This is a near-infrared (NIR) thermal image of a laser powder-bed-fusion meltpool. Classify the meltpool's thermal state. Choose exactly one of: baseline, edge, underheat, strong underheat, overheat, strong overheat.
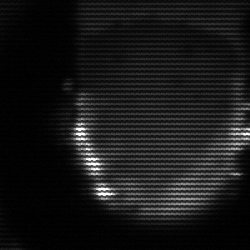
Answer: baseline